Interaction volume radius: 5 \u00c5
Interaction volume height: 25 \u00c5
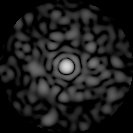
Disorder parameter: 0.8574